Question:
In the above figure it shows...
I need to display complete data in UILabel.
This is an alignment problem with UILabel
'''
UILabel *lable=[[UILabel alloc]init];
lable.frame=CGRectMake(350, 25, 50, 50);
[lable setTextColor:[UIColor whiteColor]];
[lable setBackgroundColor:[UIColor clearColor]];
[lable setText:@"Leveraged Commentary & Data"];
'''
I need to display completed setText on lable @"Leveraged Commentary & Data";
Please help me out.
Thanks in advance
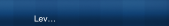
Answer: '''
UILabel *lable=[[UILabel alloc]init];
lable.frame=CGRectMake(350, 25, increase this value , 50);
[lable setTextColor:[UIColor whiteColor]];
[lable setBackgroundColor:[UIColor clearColor]];
[lable setText:@"Leveraged Commentary & Data"];
'''
You need to increase the width of the label